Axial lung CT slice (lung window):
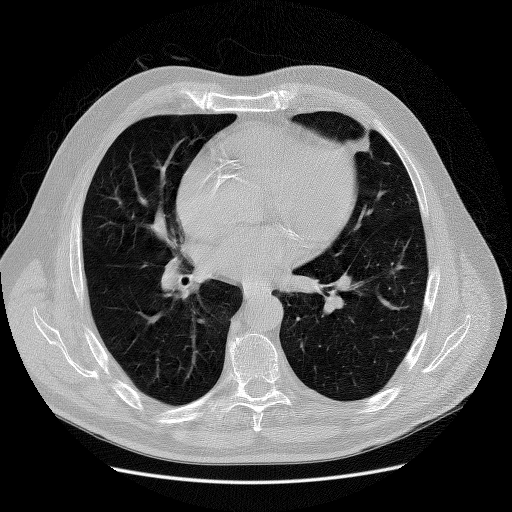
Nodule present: no